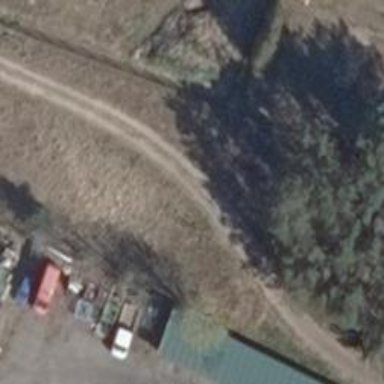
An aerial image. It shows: Track road with grade4 tracktype.